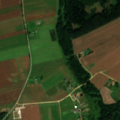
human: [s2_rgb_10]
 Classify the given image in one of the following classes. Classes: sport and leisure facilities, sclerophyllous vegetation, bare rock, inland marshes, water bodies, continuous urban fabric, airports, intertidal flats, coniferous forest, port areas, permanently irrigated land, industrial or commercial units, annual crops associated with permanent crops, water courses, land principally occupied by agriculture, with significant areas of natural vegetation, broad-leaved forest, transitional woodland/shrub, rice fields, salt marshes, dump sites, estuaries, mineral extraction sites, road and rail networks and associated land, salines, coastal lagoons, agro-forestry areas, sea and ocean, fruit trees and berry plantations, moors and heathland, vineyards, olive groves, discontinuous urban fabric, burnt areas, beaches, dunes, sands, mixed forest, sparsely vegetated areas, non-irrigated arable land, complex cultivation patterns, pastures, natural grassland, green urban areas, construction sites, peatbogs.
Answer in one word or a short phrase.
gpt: non-irrigated arable land, complex cultivation patterns, broad-leaved forest, coniferous forest, mixed forest